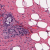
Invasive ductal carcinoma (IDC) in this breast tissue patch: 0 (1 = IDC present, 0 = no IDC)